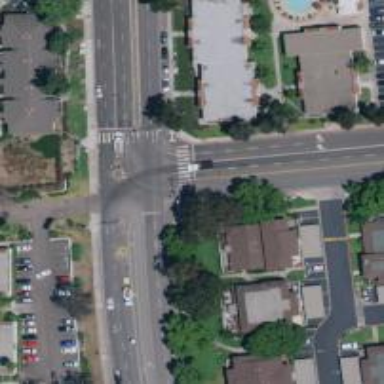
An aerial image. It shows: Secondary road with asphalt surface and separate sidewalk.